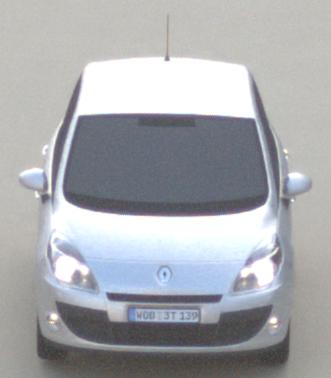
Make: Renault
Model: Scénic 1.6 16V 110
Detailed model: Scénic (III)
Model produced from: 2009/06
Model produced until: 2010/08
Doors: 5
Color: white
Road condition: dry road
Daytime: sunrise or sunset
Contrast: low contrast